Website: ulta-beauty
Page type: payment
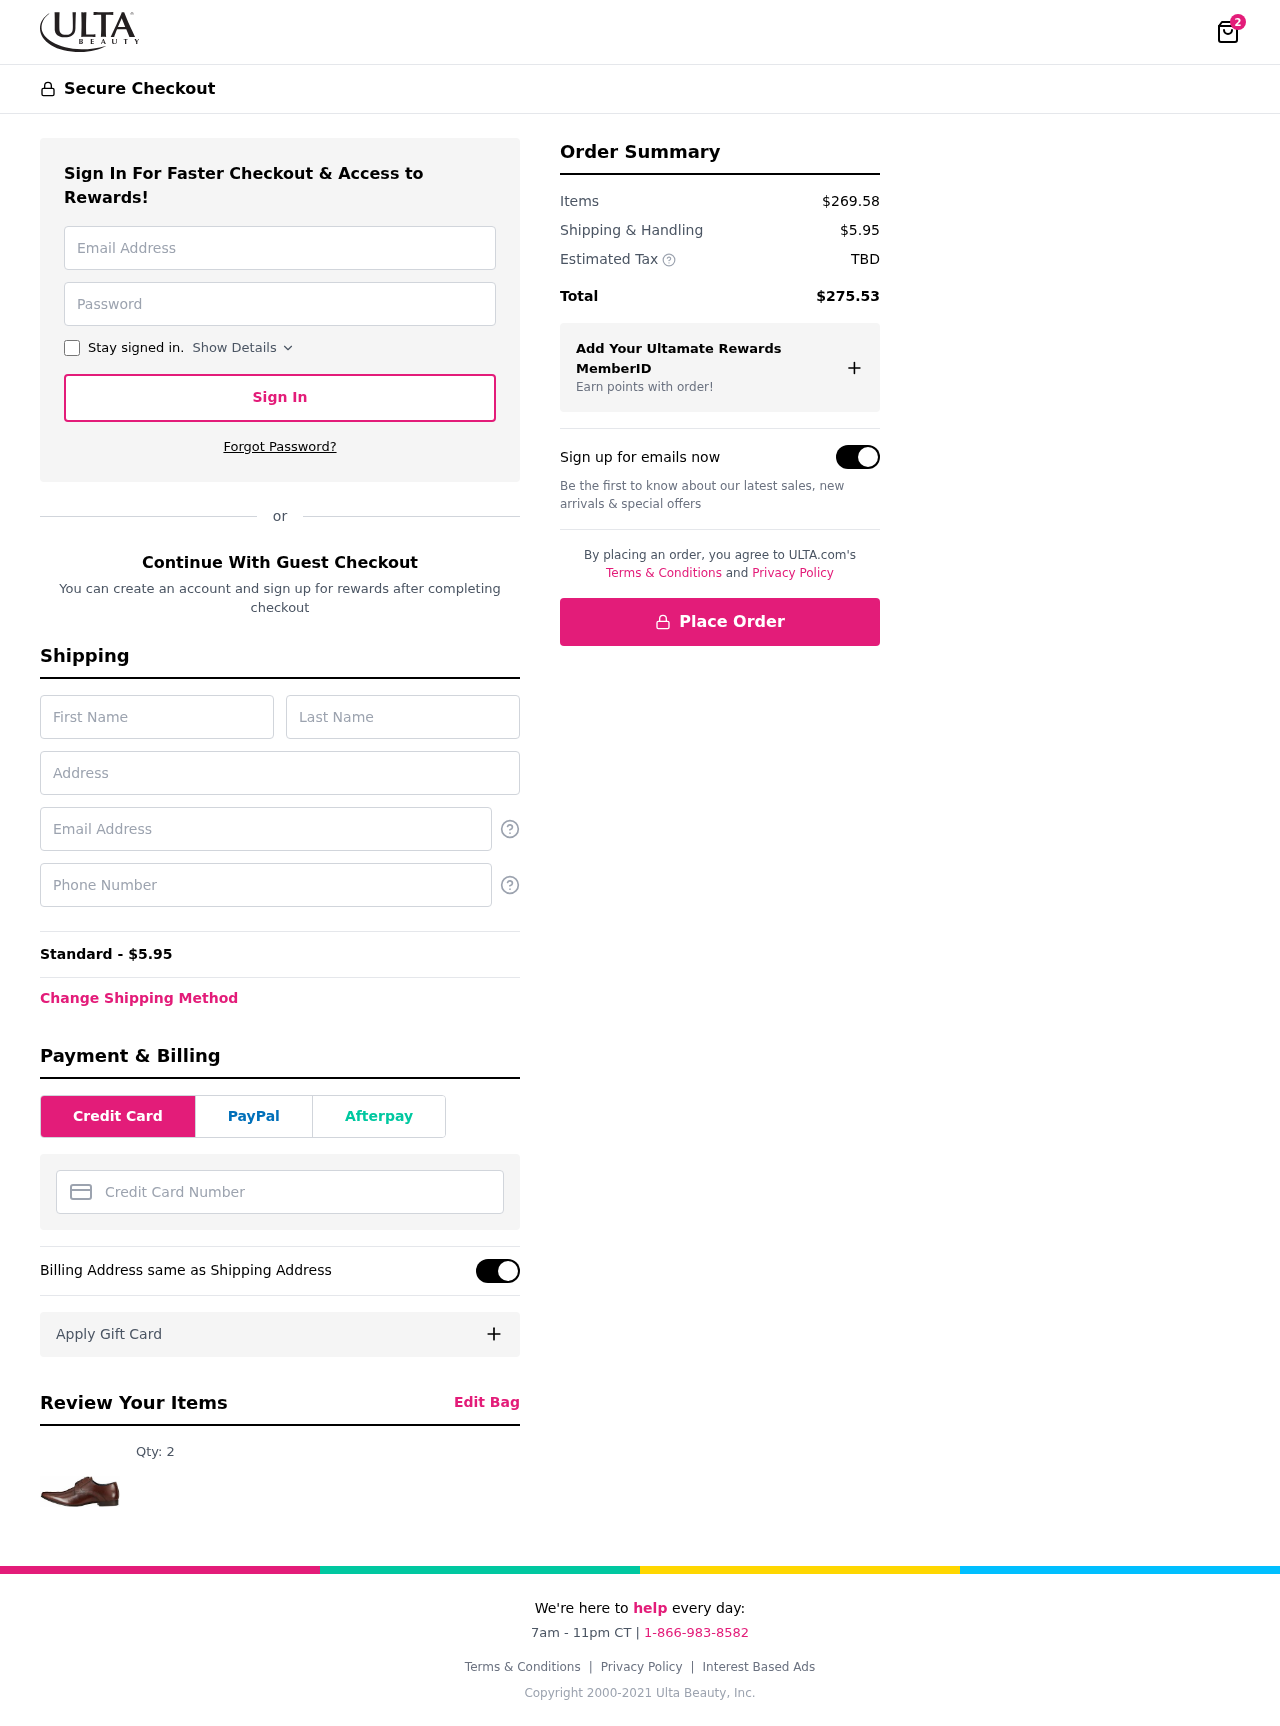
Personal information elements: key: PII_CARD_NUMBER
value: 6505 4736 0157 9119
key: PII_EMAIL
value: michael_morgan@gmail.com
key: PII_FIRSTNAME
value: Michael
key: PII_LASTNAME
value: Morgan
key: PII_PHONE
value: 8618997165
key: PII_STREET
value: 76120 Angela View Suite 780
Product elements: key: PRODUCT1_QUANTITY
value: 2
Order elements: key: ORDER_NUM_ITEMS
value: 2
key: ORDER_SHIPPING_COST
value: $5.95
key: ORDER_SHIPPING_COST
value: Standard - $5.95
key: ORDER_SUBTOTAL
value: $269.58
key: ORDER_TAX
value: TBD
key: ORDER_TOTAL
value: $275.53